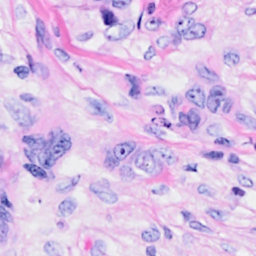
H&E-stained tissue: Breast